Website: walmart
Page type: cart
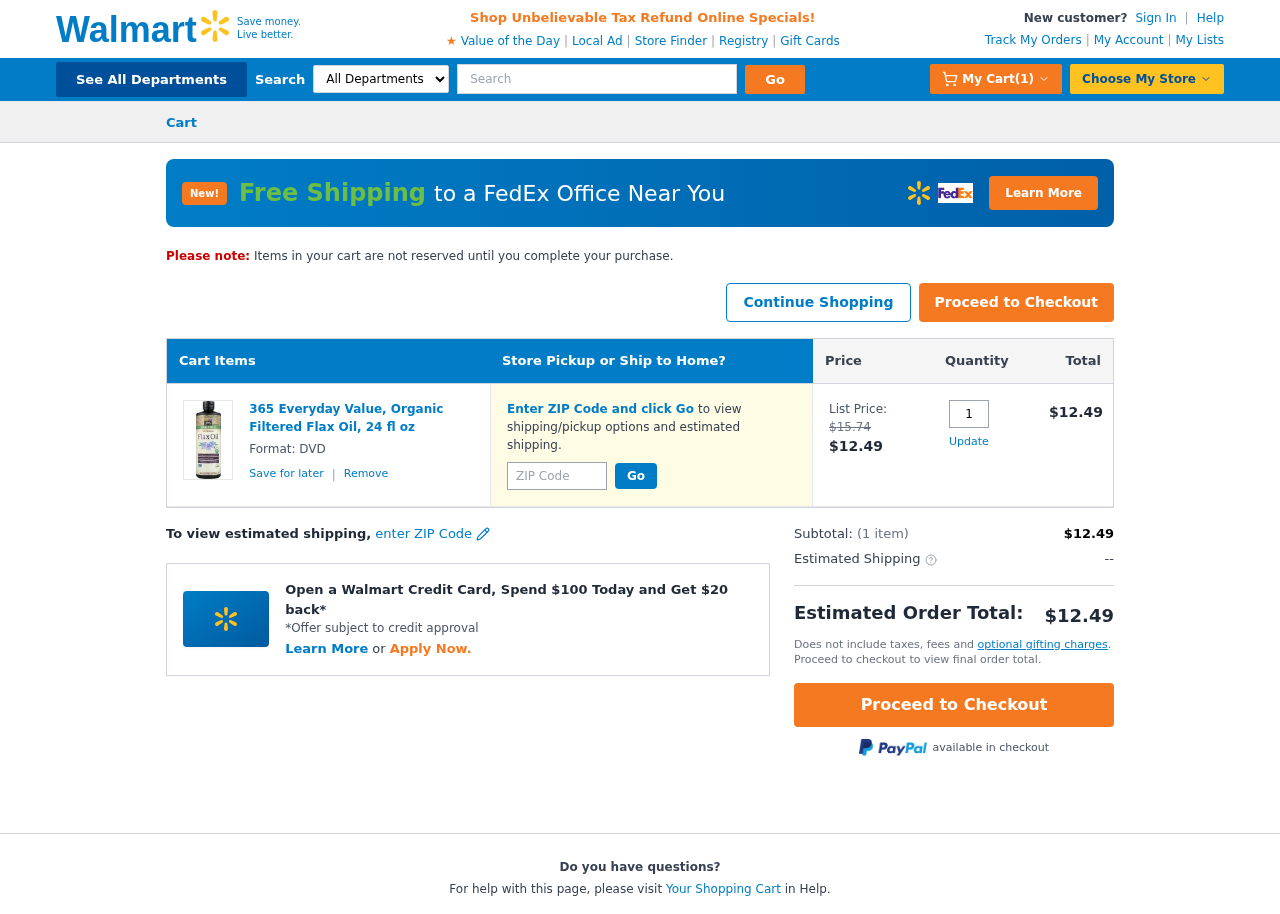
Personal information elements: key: PII_POSTCODE
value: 41285
Product elements: key: PRODUCT1_NAME
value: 365 Everyday Value, Organic Filtered Flax Oil, 24 fl oz
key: PRODUCT1_PRICE
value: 12.49
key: PRODUCT1_QUANTITY
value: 1
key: PRODUCT1_ORIGINAL_PRICE
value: $15.74
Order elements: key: ORDER_NUM_ITEMS
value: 1
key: ORDER_SUBTOTAL
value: $12.49
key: ORDER_TOTAL
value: $12.49
Search elements: key: HEADER_SEARCH
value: Search